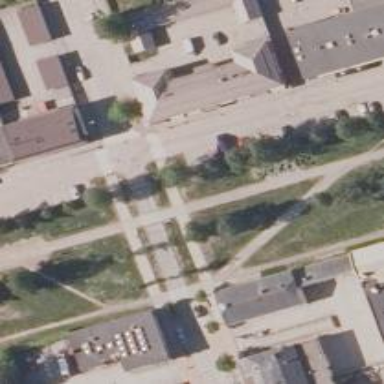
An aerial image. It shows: Cycleway with asphalt surface and zebra crossing.